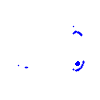
Particle: electron